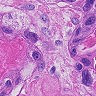
Metastatic tissue present: yes